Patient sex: M
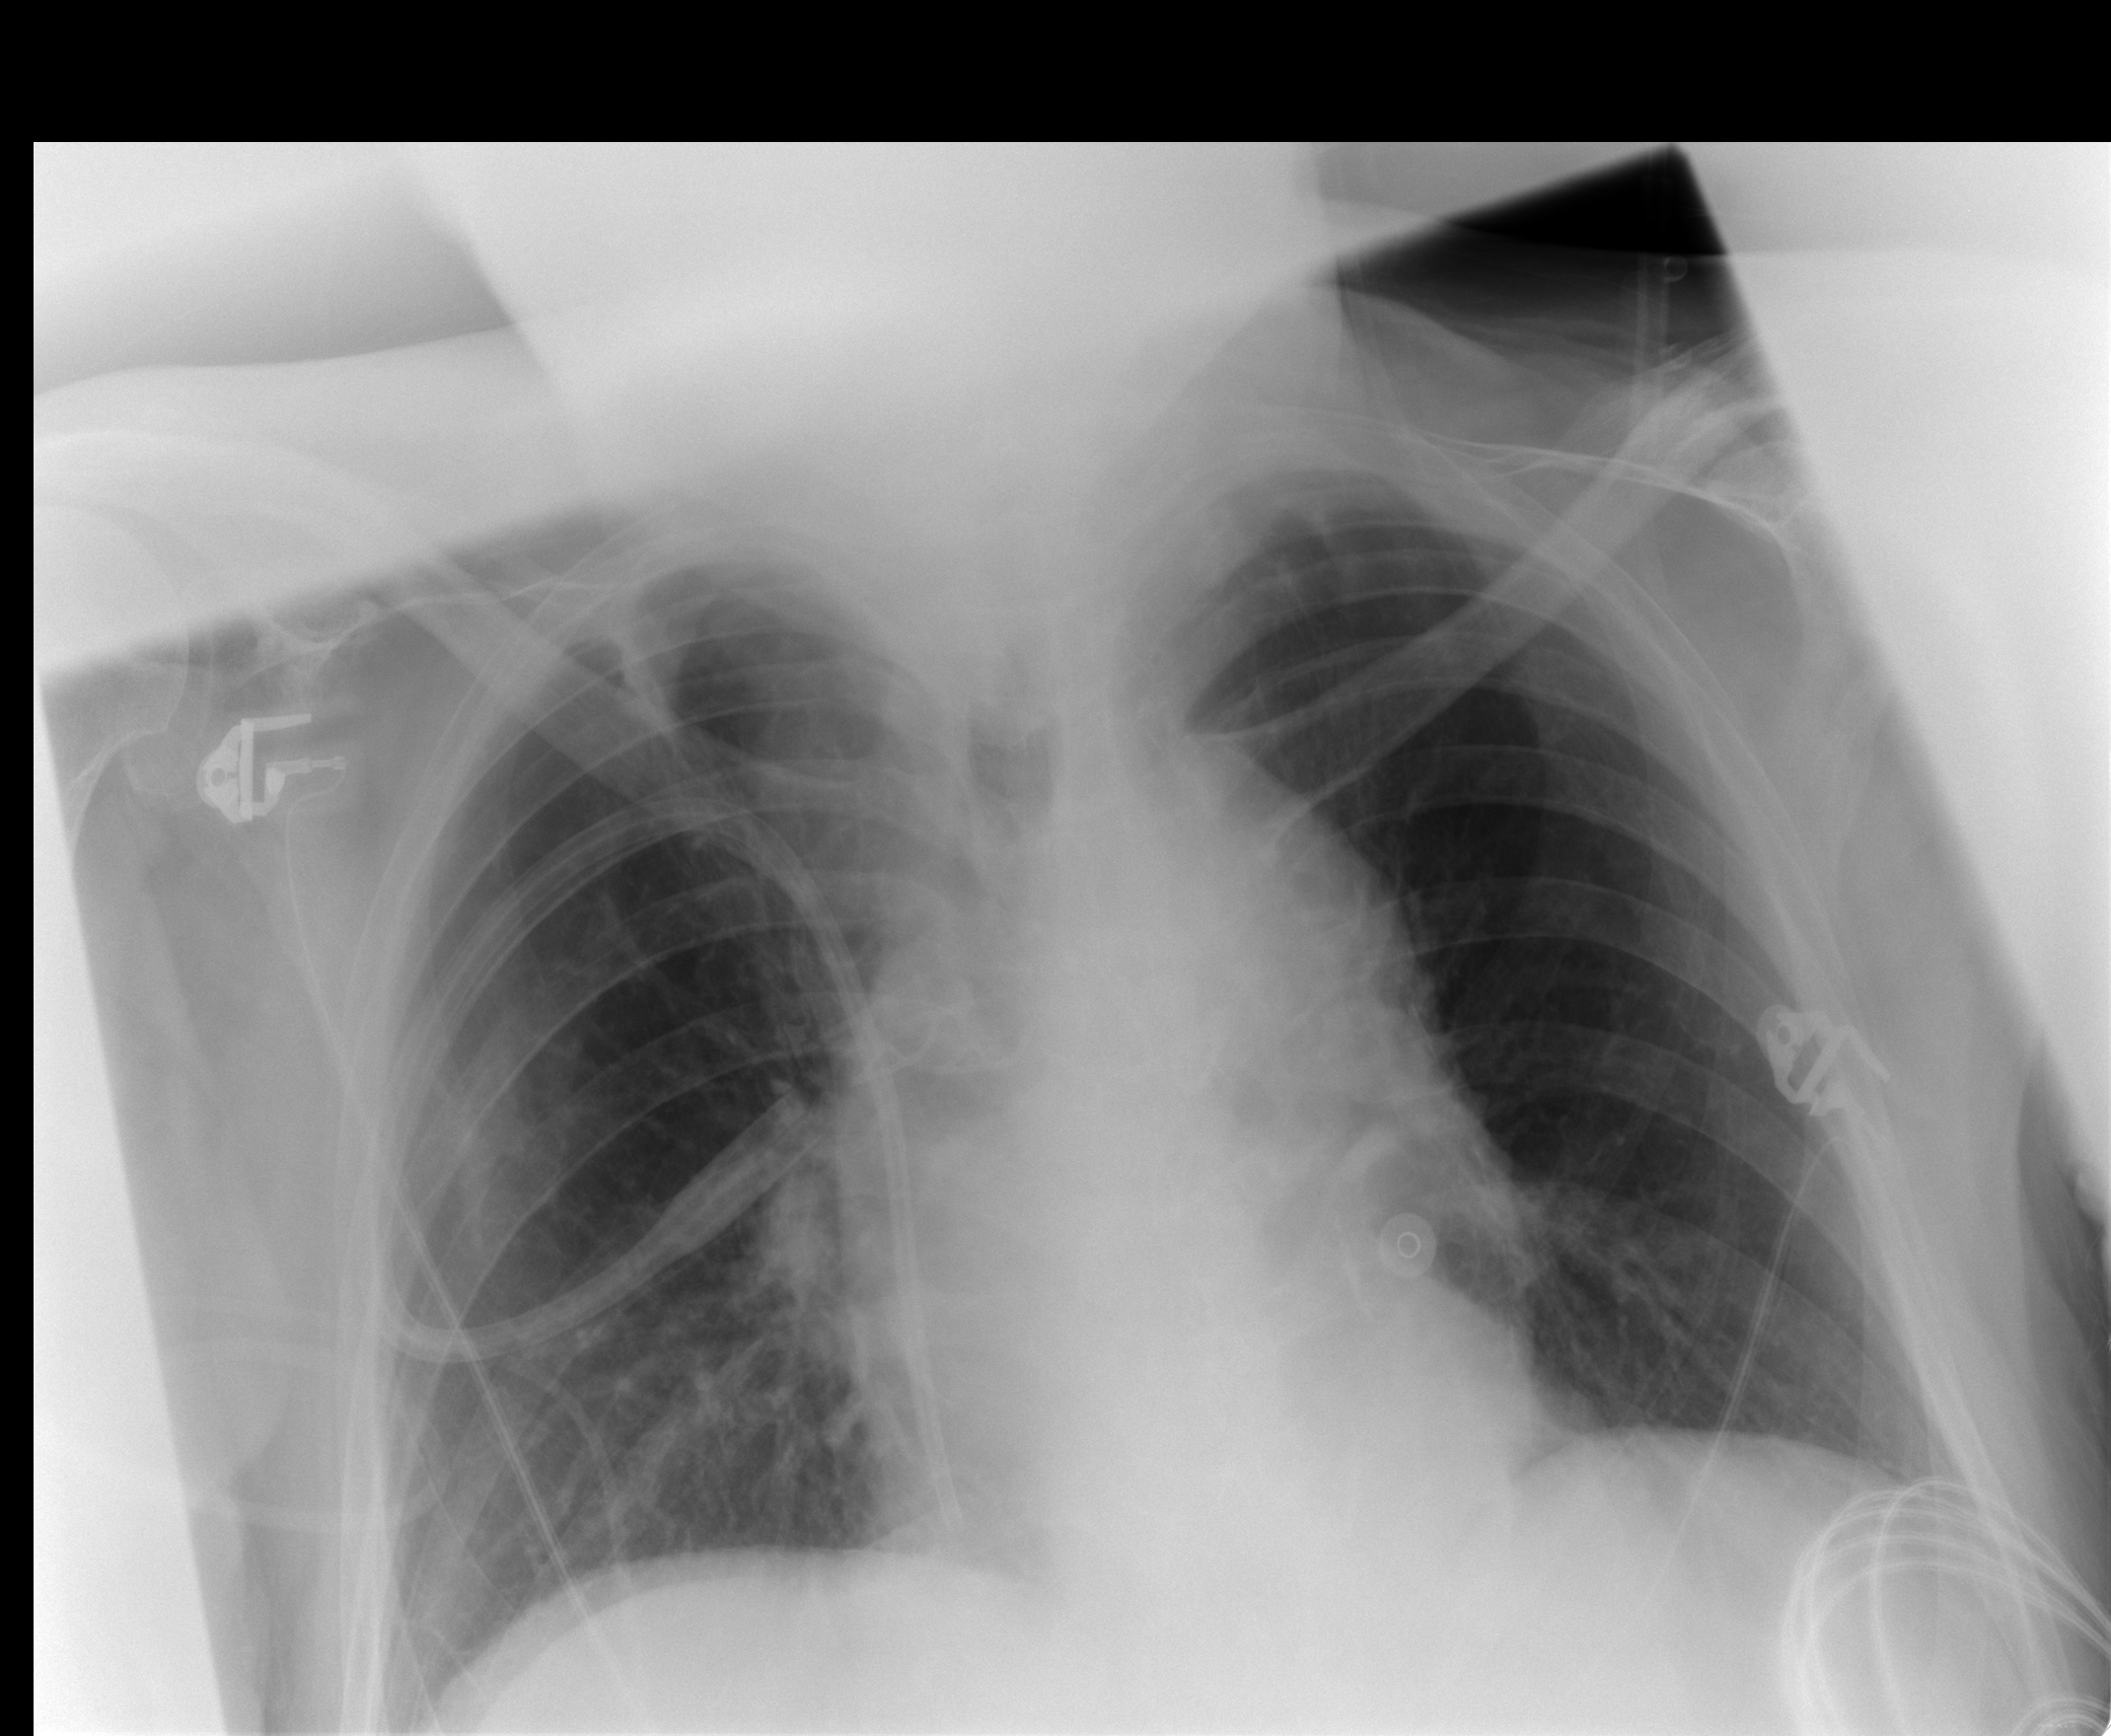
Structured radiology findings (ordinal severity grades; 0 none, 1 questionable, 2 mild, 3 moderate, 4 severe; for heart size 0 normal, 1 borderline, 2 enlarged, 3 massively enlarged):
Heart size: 0
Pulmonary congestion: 0
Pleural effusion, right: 0
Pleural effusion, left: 0
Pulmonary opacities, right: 0
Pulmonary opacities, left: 0
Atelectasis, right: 2
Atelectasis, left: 1